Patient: sex M, age 57
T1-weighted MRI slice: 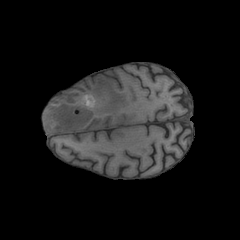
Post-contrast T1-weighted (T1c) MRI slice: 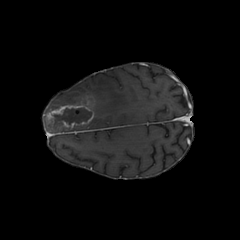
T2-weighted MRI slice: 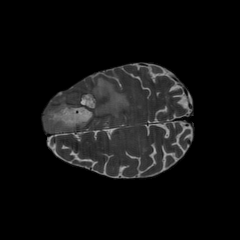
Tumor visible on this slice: yes
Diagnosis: Glioblastoma, IDH-wildtype
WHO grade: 4